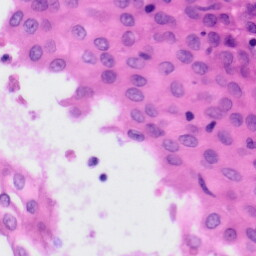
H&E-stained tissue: Tonsil